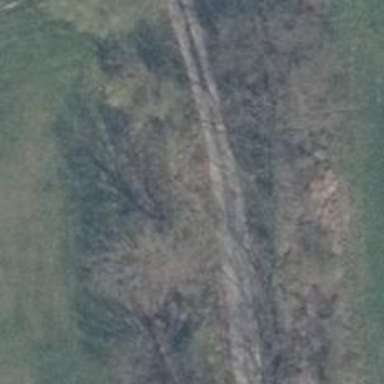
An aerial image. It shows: Row of trees in natural setting.